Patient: sex F, age 60
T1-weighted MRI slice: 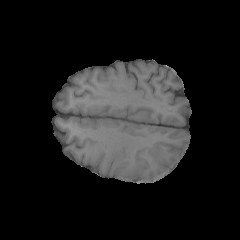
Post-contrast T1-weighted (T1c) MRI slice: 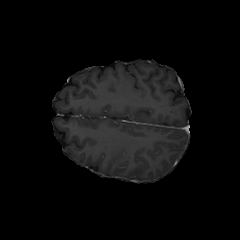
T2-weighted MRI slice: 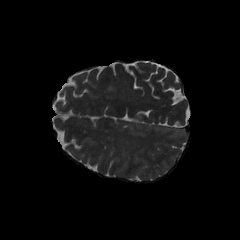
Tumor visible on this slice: no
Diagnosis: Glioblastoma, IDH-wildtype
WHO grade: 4